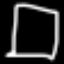
Label: square